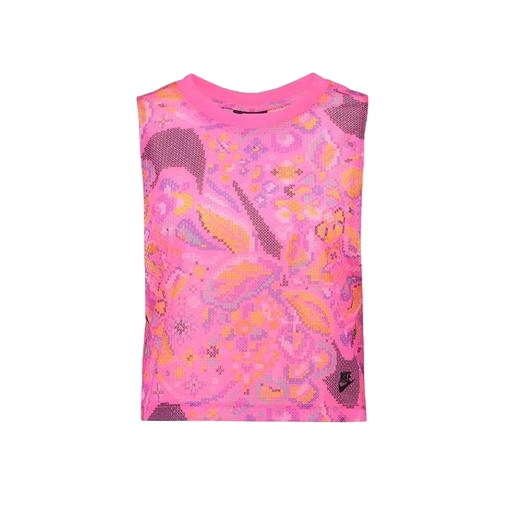
patterned tank top, multicolor run adizero tank top, pink women's liane vest, white background